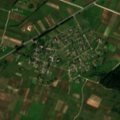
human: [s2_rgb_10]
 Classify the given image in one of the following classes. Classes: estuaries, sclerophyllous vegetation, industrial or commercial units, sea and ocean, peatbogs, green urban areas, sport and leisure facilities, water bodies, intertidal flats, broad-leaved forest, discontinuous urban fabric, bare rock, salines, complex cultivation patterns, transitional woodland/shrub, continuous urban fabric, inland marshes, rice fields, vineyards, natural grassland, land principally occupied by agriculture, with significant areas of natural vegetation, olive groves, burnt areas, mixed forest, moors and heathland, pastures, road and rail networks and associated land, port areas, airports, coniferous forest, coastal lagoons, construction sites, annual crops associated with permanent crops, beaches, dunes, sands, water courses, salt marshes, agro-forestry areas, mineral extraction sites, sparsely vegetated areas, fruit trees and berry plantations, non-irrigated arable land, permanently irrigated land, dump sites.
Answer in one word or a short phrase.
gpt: discontinuous urban fabric, non-irrigated arable land, pastures, complex cultivation patterns, coniferous forest